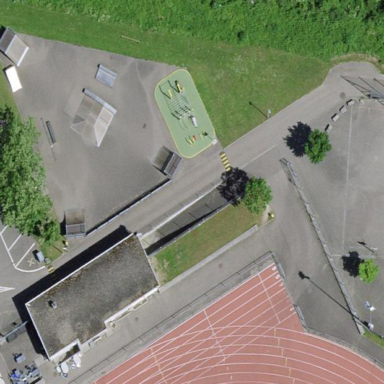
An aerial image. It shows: Fitness station in leisure land.